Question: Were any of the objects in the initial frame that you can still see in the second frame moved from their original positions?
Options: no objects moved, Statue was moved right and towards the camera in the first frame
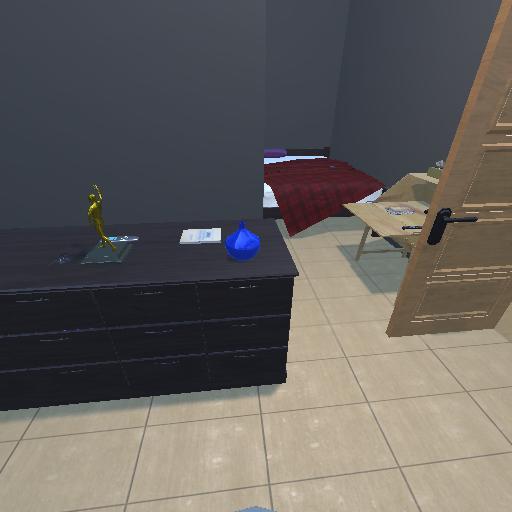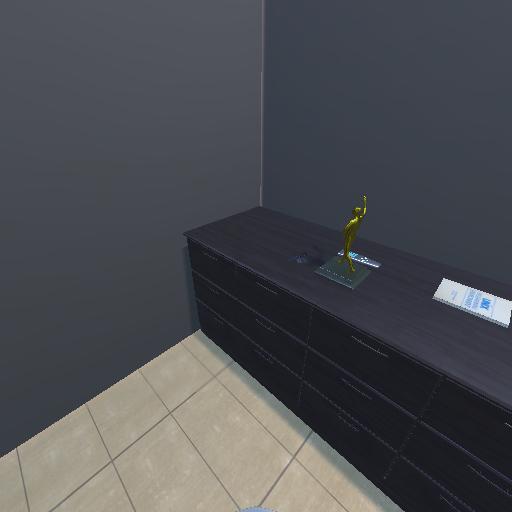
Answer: no objects moved